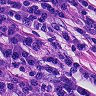
Metastatic tissue present: yes